Interaction volume radius: 5 \u00c5
Interaction volume height: 20 \u00c5
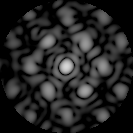
Disorder parameter: 0.432